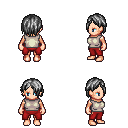
a pixel art fantasy rpg character, female body template, human, light skin, white sleeveless shirt, red pants, gray bangs hairstyle, four views (front, back, left, right), 2x2 character sprite sheet, small pixel art, hard edges, no anti-aliasing